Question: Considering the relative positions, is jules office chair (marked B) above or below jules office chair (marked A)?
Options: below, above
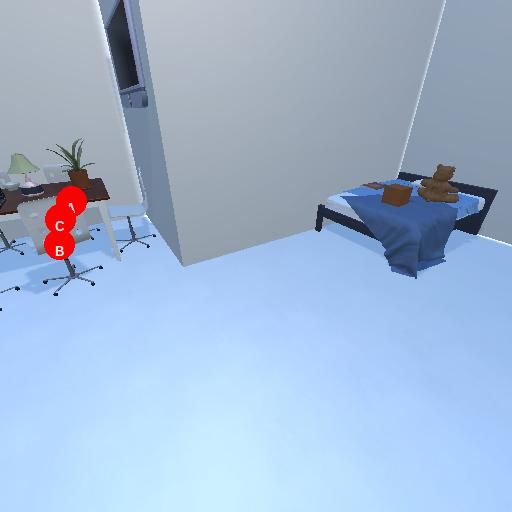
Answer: below